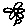
Label: flower